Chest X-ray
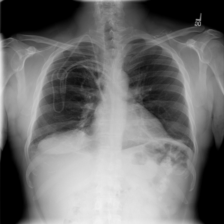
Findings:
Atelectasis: positive
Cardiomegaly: negative
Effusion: negative
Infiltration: negative
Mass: negative
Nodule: negative
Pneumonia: negative
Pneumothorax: negative
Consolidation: negative
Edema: negative
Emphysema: negative
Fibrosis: negative
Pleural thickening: negative
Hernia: negative